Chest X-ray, PA view. Patient: 60 years old, sex F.
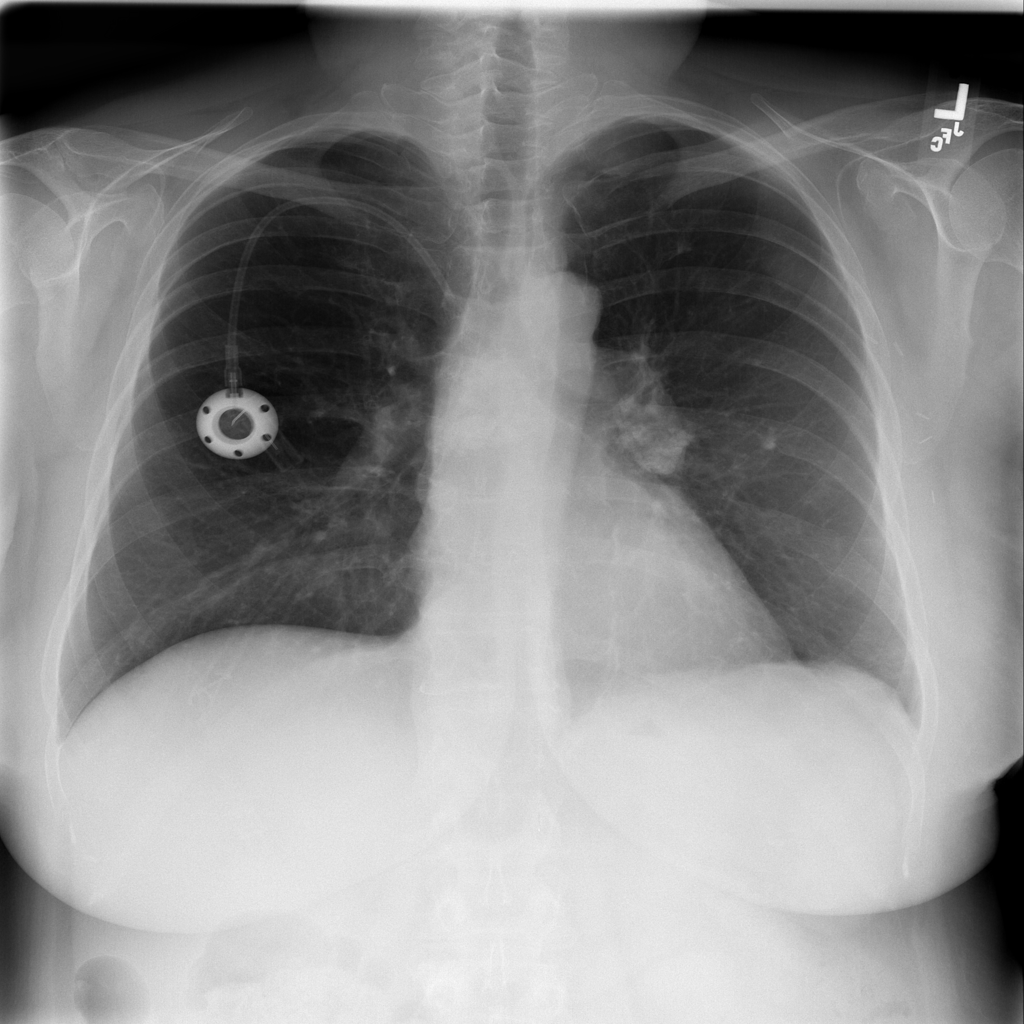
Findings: Mass